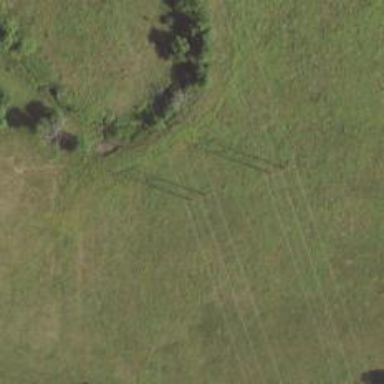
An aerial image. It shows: H-frame designed tower for power lines.